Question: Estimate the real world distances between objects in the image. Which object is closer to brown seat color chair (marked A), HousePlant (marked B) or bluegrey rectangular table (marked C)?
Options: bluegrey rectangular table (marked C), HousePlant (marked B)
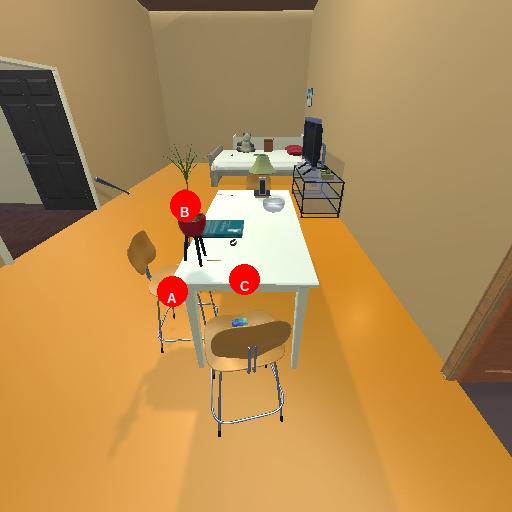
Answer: bluegrey rectangular table (marked C)